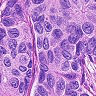
Metastatic tissue present: yes